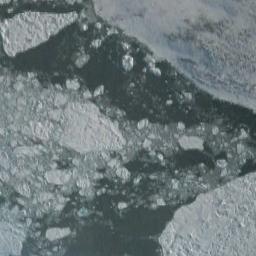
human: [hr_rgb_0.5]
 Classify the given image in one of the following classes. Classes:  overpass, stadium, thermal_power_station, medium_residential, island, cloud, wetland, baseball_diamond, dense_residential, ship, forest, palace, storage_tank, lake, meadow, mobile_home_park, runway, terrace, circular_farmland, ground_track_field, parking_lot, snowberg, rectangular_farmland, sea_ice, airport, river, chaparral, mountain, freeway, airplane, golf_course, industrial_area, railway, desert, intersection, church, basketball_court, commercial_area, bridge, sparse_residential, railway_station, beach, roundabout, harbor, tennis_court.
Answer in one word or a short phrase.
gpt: sea_ice